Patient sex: M
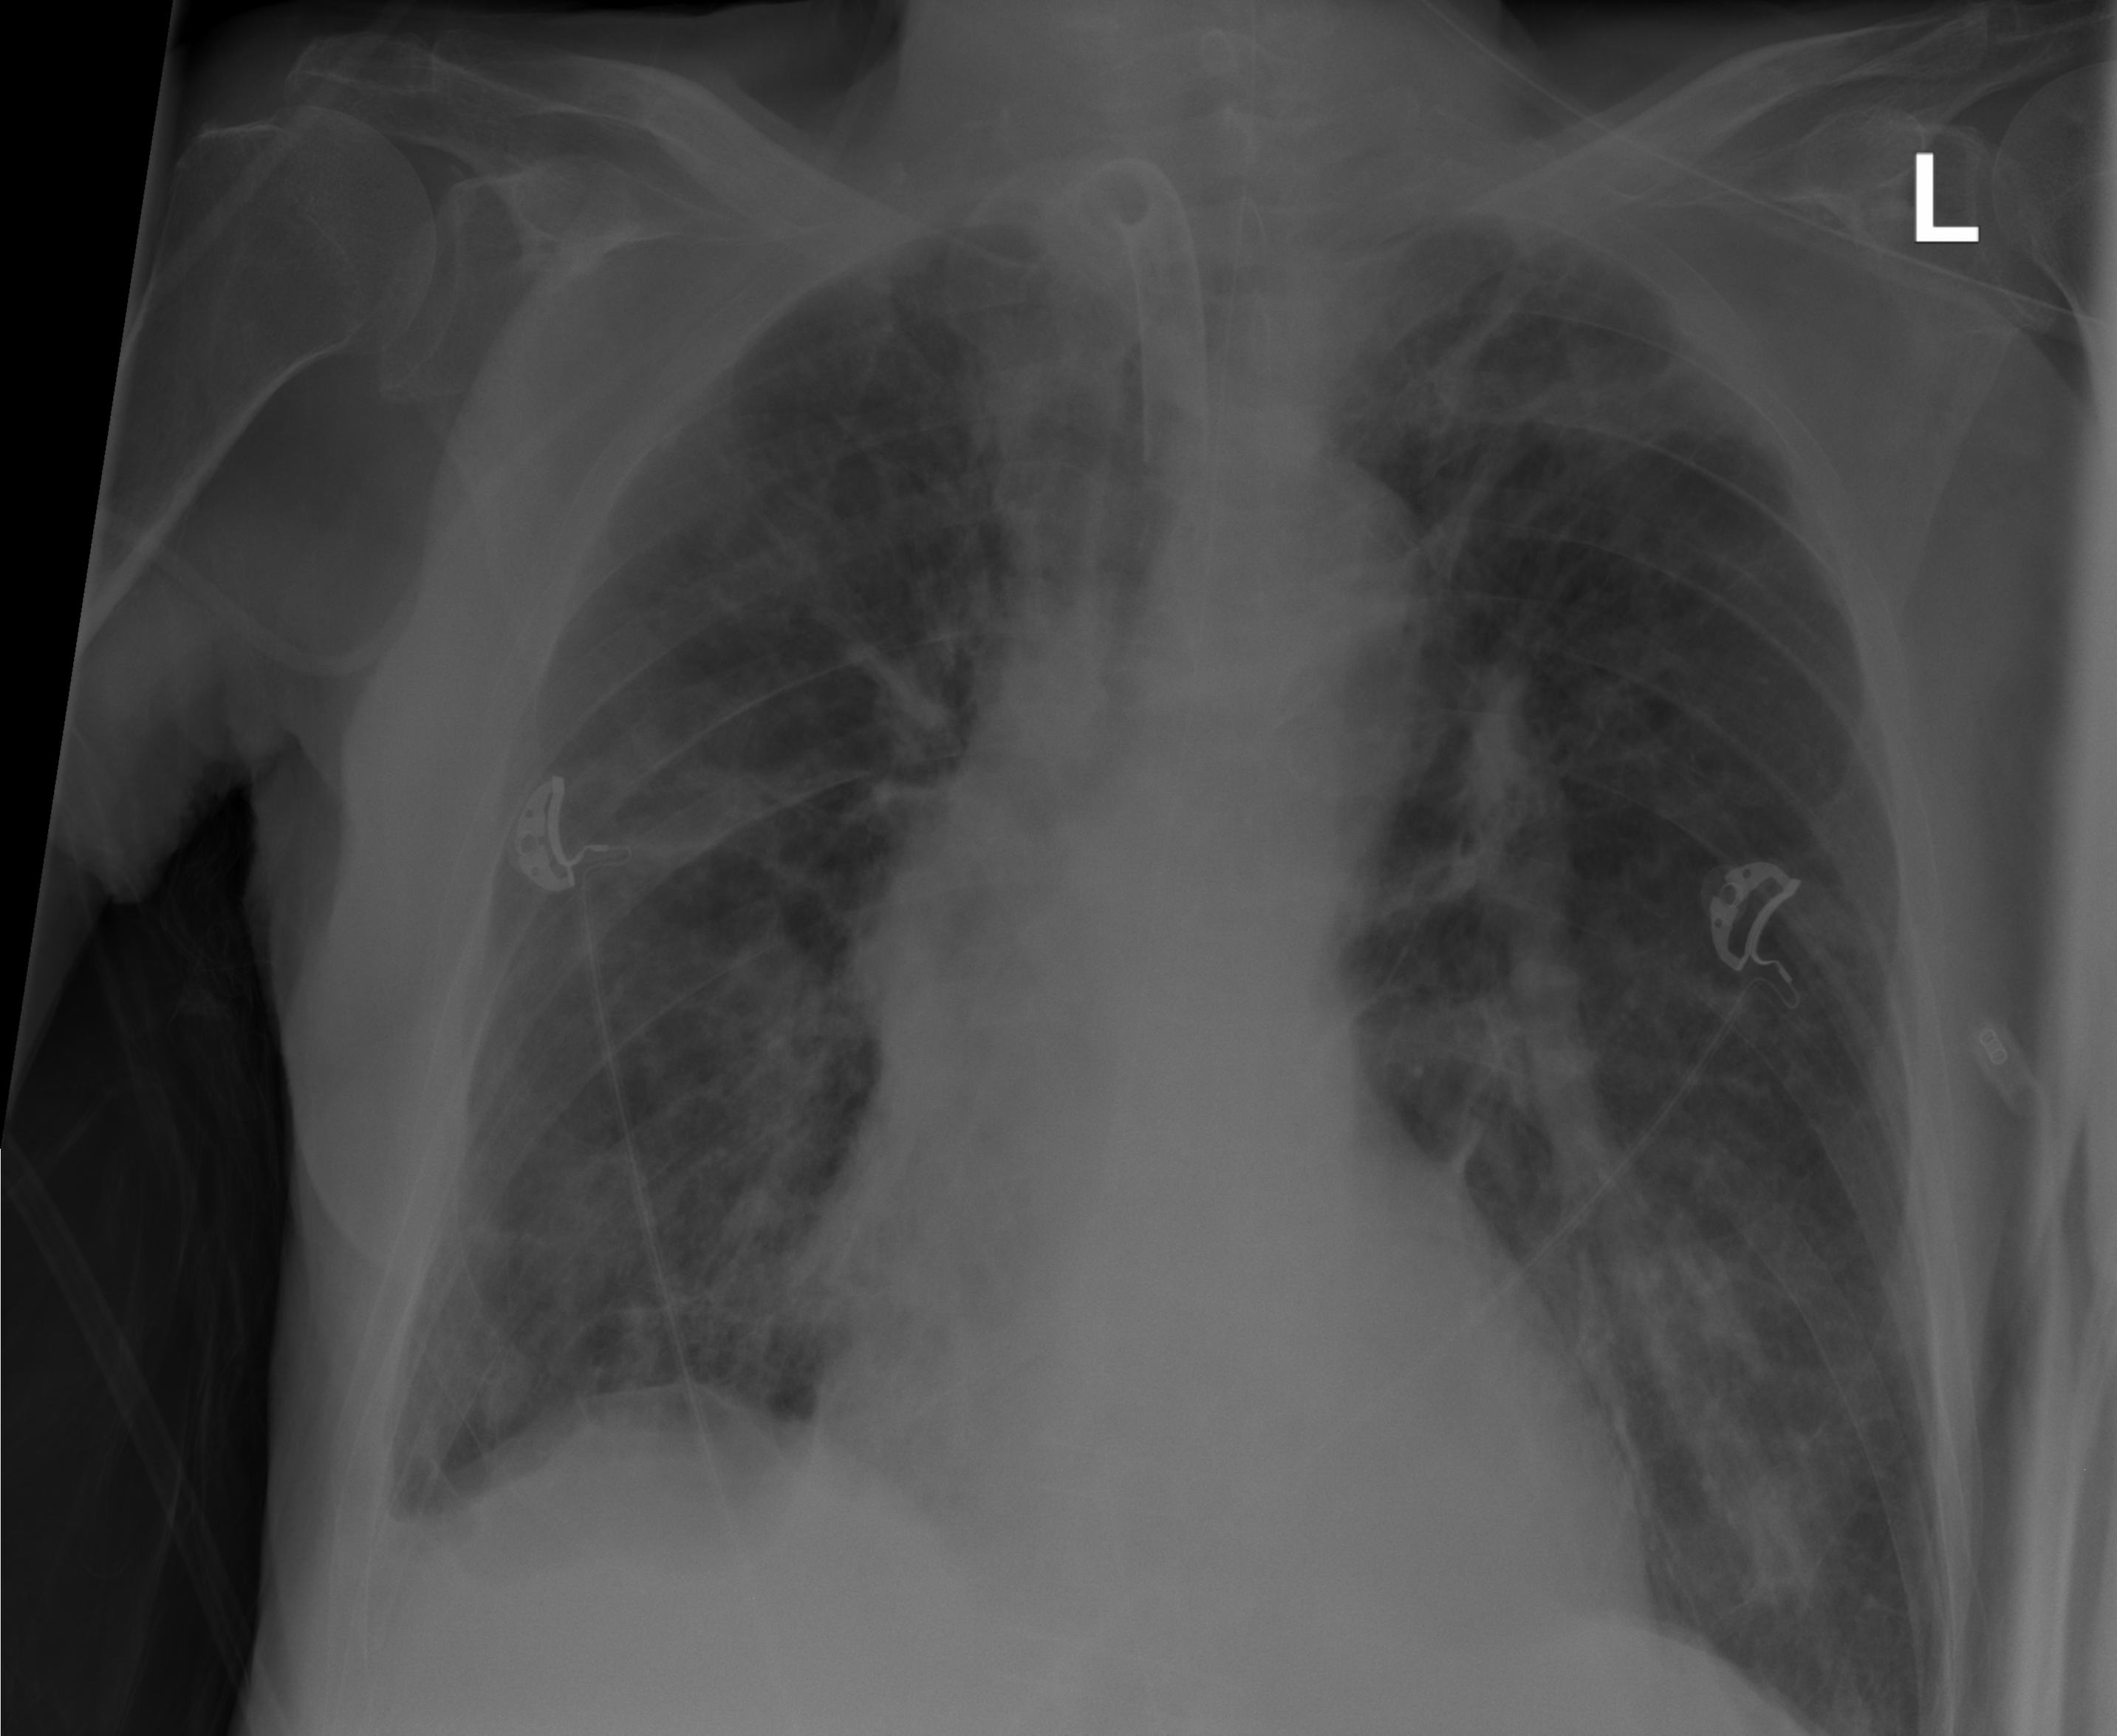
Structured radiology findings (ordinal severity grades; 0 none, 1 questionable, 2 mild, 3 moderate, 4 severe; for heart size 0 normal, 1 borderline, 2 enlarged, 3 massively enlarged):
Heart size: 0
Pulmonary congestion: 0
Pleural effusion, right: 0
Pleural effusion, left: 0
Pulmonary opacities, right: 0
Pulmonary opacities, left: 0
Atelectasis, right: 2
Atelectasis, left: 2